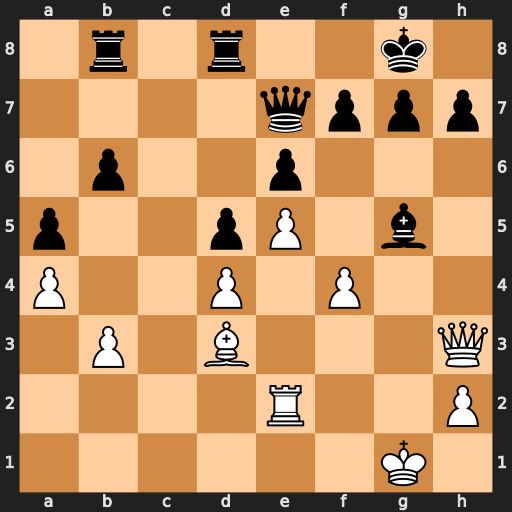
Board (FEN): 1r1r2k1/4qppp/1p2p3/p2pP1b1/P2P1P2/1P1B3Q/4R2P/6K1
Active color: w
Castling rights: -
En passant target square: -
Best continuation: Qxh7+ Kf8 Qh8#